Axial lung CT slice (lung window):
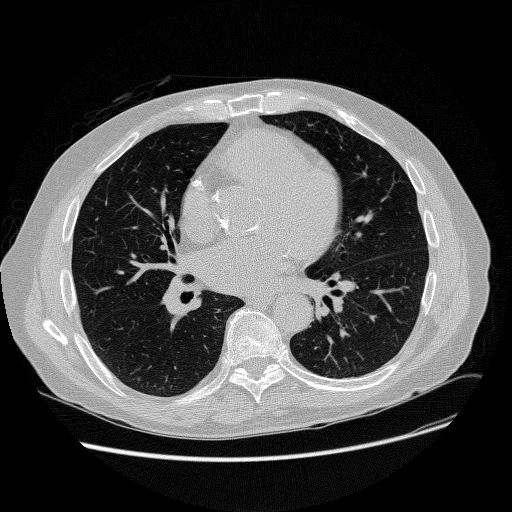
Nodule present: no